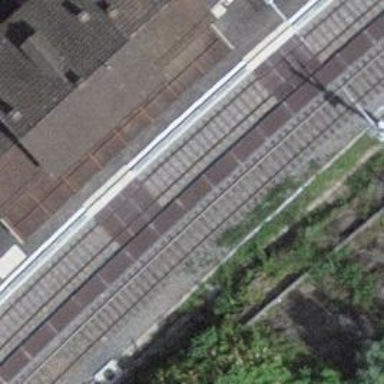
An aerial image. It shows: Stop position for public transport on the railway.